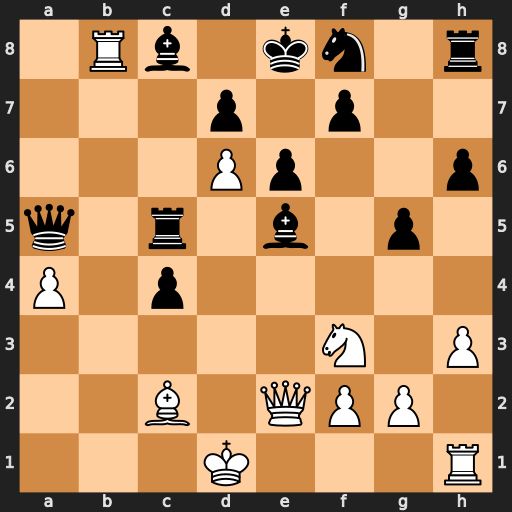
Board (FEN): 1Rb1kn1r/3p1p2/3Pp2p/q1r1b1p1/P1p5/5N1P/2B1QPP1/3K3R
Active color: w
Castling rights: k
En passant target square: -
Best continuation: Qxe5 Rd5+ Kc1